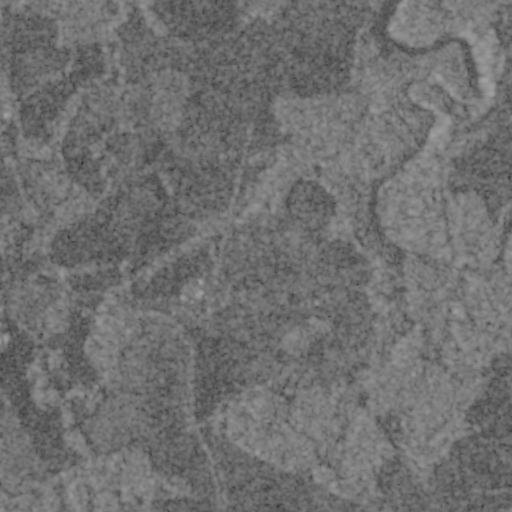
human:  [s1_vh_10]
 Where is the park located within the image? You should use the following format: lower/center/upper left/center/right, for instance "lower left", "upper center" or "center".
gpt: The park is located in the lower left of the image.
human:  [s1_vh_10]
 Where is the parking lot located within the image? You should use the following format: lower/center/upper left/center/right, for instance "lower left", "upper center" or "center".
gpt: The parking lot is located in the lower left of the image.
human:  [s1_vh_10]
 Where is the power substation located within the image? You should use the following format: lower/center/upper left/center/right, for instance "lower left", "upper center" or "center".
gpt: The power substation is located in the center of the image.
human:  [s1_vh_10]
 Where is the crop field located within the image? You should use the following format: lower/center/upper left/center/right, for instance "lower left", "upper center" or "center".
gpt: There is no crop field in the image.

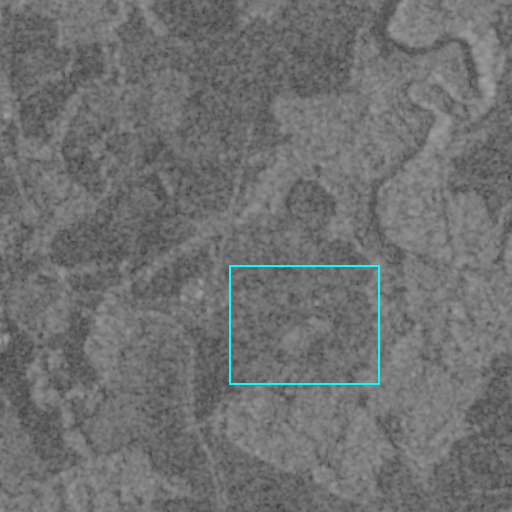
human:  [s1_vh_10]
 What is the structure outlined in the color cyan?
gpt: The structure outlined in cyan is a crop field.
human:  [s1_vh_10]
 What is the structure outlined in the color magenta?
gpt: There is no magenta outline.